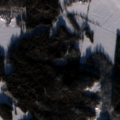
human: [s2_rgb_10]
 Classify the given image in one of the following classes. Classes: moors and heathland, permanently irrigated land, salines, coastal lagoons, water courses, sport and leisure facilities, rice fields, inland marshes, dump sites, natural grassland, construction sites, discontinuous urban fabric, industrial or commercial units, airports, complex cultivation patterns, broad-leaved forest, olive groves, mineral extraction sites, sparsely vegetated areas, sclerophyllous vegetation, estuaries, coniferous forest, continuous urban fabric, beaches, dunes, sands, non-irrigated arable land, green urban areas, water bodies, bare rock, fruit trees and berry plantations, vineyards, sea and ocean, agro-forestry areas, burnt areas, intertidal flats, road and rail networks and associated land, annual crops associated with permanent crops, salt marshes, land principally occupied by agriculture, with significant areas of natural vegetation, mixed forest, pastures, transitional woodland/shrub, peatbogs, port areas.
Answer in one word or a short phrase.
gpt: non-irrigated arable land, land principally occupied by agriculture, with significant areas of natural vegetation, coniferous forest, mixed forest, transitional woodland/shrub